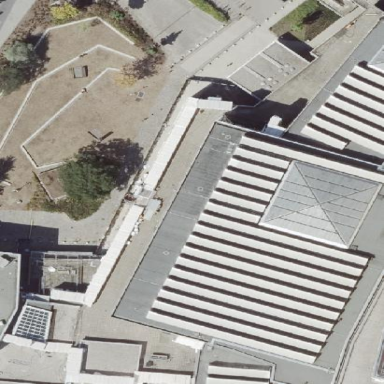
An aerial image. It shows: Building part with flat roof.